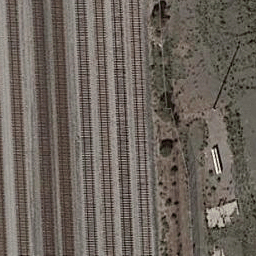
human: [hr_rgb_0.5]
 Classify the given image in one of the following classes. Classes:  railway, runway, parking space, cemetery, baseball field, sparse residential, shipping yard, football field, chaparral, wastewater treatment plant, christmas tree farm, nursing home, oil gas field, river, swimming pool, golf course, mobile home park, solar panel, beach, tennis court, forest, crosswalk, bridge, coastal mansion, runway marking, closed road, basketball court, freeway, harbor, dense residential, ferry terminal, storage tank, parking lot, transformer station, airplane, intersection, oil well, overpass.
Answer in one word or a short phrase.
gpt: railway